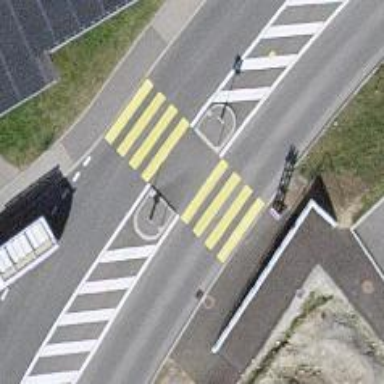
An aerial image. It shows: Zebra crossing with island in the middle. The crossing is marked with zebra markings.